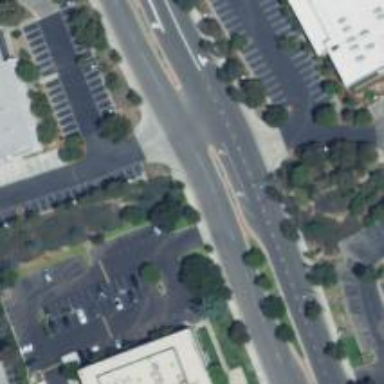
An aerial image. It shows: Tertiary road with asphalt surface.